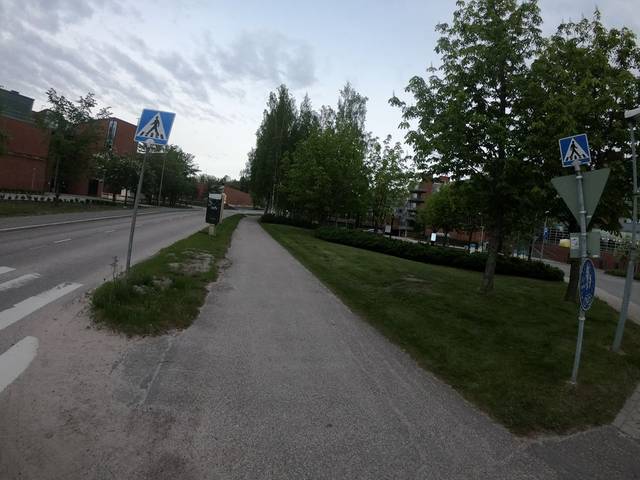
Region: Finland
Coordinates: 60.185, 24.815